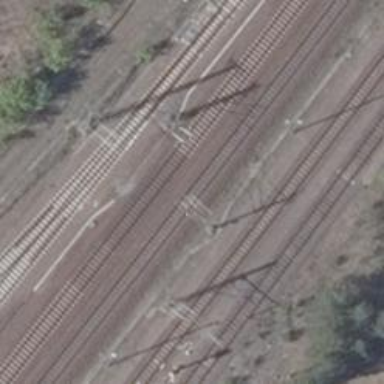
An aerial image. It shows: Milestone along the railway track with catenary mast.